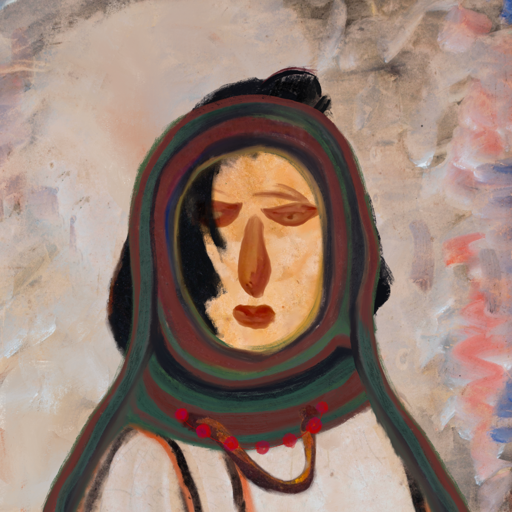
Background: Roy_Bahadur, Head And Neck Front: Childish, Face Front: Pious_Lady, Bust: Roy_Bahadur, Hair Front: Mosgoul, Head Accessory: After_Raid_Scarf, Second Necklace: Comrade, Necklace: Irani_3, Baby: Blank